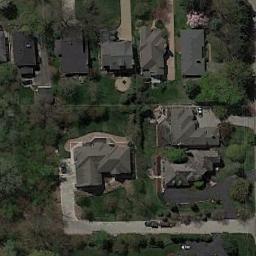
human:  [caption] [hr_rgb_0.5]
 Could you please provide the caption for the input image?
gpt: The medium residential is on the grass next to some trees and road .

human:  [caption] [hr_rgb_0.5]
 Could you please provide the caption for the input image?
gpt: Mid-sized housing estates are run-down .

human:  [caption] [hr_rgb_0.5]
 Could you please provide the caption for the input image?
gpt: There are many buildings in medium residential area .

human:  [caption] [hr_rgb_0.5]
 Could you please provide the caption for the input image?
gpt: The medium residential area has some neatly arranged houses and trees on the grass .

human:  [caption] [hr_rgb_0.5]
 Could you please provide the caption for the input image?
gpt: There are some buildings and green trees on the medium residential area .